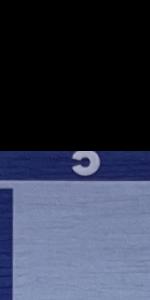
Label: Empty